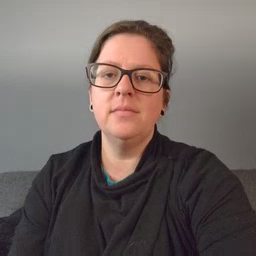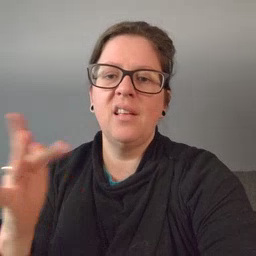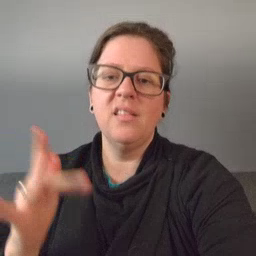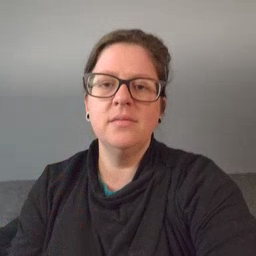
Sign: yucky